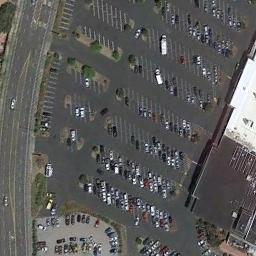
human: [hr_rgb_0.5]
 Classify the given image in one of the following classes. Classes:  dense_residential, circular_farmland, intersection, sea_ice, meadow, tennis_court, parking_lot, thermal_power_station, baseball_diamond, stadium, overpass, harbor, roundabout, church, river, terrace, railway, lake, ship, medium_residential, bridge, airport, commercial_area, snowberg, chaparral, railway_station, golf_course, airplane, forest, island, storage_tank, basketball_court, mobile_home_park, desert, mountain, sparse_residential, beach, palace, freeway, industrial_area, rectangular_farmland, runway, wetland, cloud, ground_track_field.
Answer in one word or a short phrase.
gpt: parking_lot